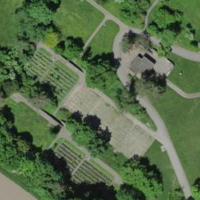
EUNIS habitat code: 53
Species observed at this site:
Iris sibirica